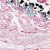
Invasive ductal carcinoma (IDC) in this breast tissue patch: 0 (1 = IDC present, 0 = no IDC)